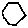
Label: hexagon